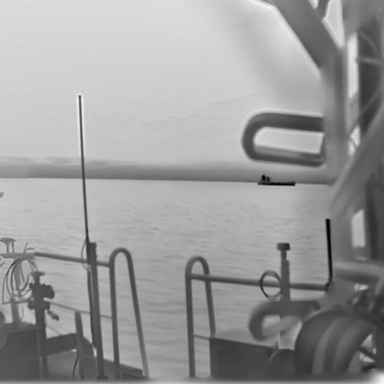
There is a liner in the infrared image.